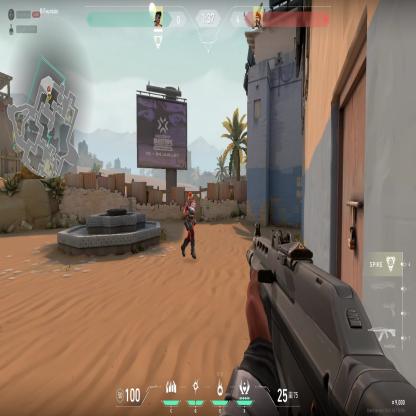
Label: enemy